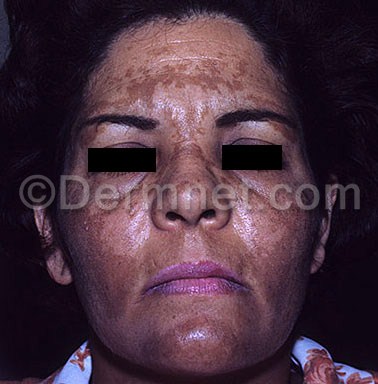
Disease: Light Diseases and Disorders of Pigmentation